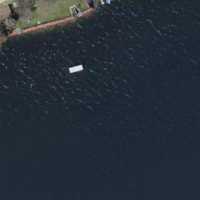
EUNIS habitat code: 14
Species observed at this site:
Stachys recta
Phalacrocorax carbo